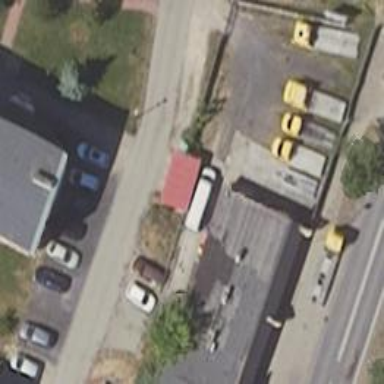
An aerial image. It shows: Car rental service.